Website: bh-photo
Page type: billing-address
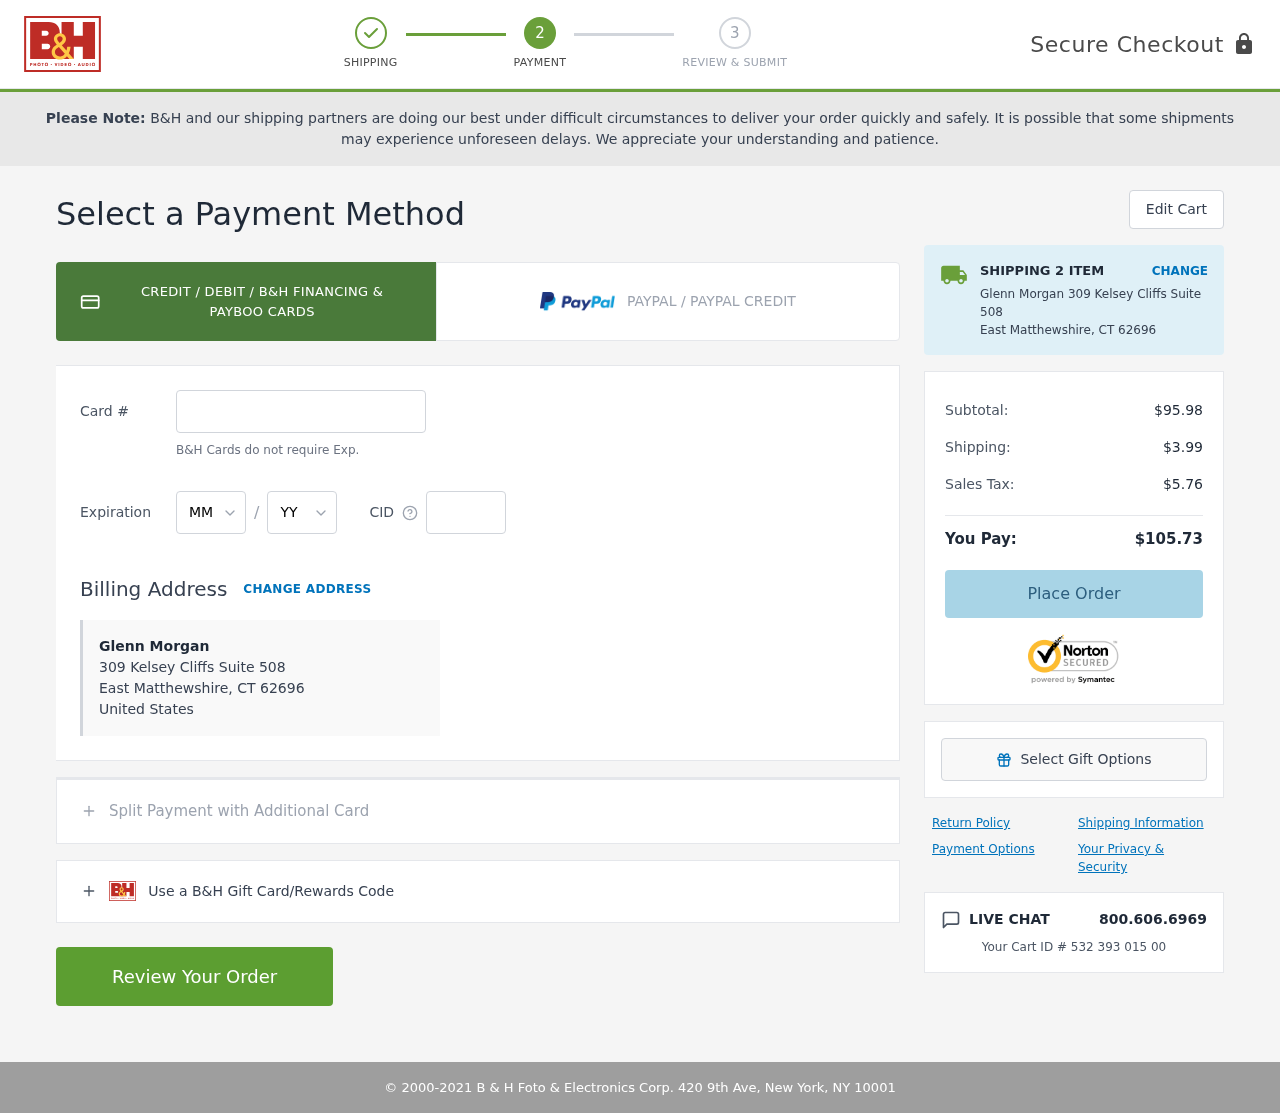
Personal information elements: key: PII_CARD_CVV
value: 533
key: PII_CARD_EXPIRY_MONTH
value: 02
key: PII_CARD_EXPIRY_YEAR
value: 28
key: PII_CARD_NUMBER
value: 4041 5174 0504 8295
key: PII_CITY
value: East Matthewshire
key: PII_COUNTRY
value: United States
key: PII_FULLNAME
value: Glenn Morgan
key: PII_POSTCODE
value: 62696
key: PII_STATE_ABBR
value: CT
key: PII_STREET
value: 309 Kelsey Cliffs Suite 508
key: PII_FULLNAME2
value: Glenn Morgan
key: PII_STREET2
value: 309 Kelsey Cliffs Suite 508
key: PII_CITY_STATE_ZIP2
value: East Matthewshire, CT
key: PII_POSTCODE2
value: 62696
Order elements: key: ORDER_NUM_ITEMS
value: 2
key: ORDER_SUBTOTAL
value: $95.98
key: ORDER_SHIPPING_COST
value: $3.99
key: ORDER_TAX
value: $5.76
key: ORDER_TOTAL
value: $105.73
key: ORDER_ID
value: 532 393 015 00